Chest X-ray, PA view. Patient: 53 years old, sex M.
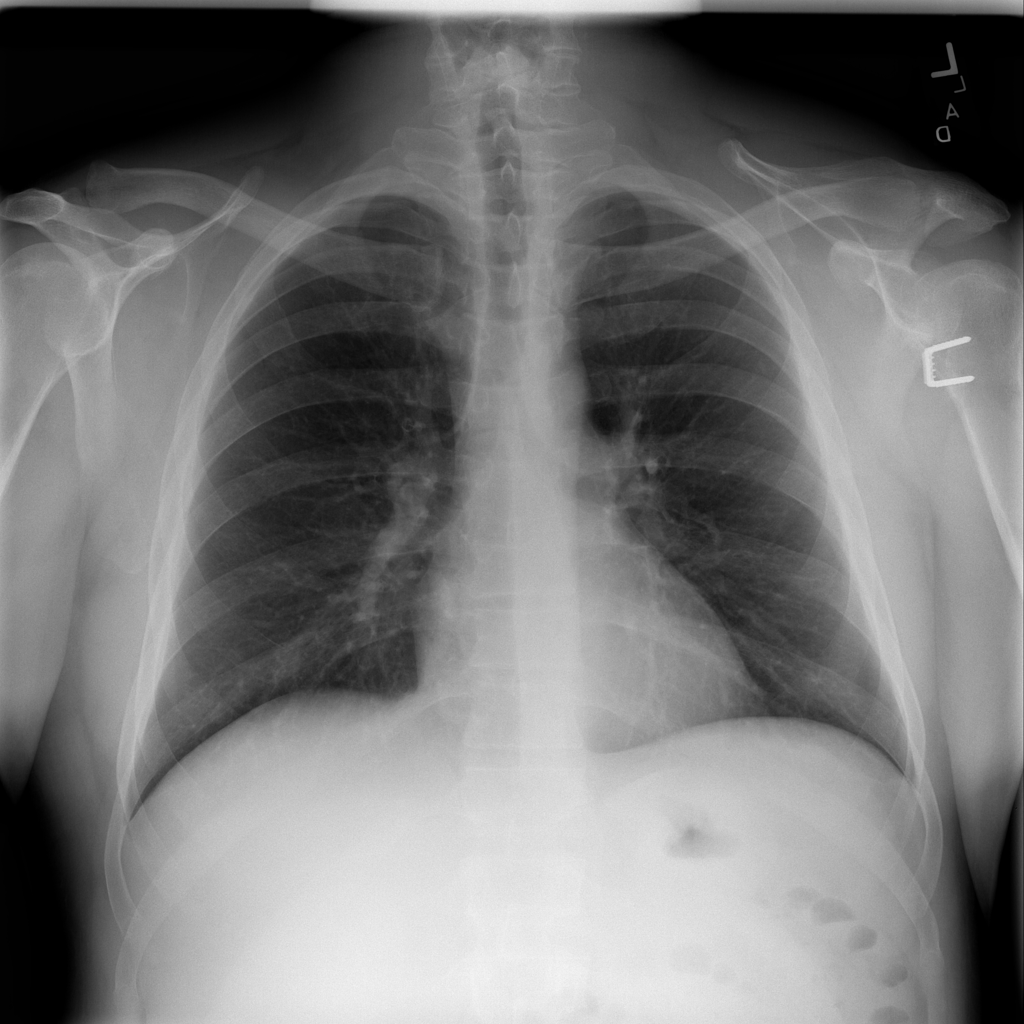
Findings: No Finding